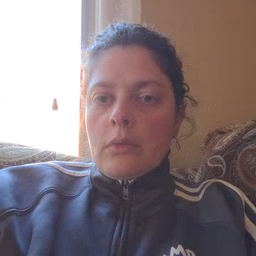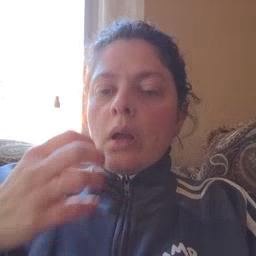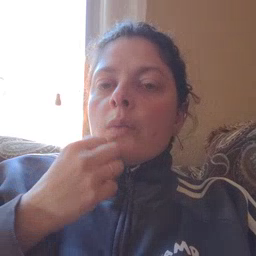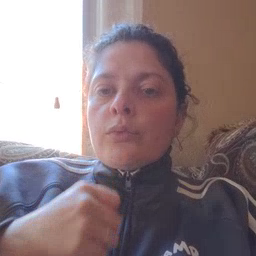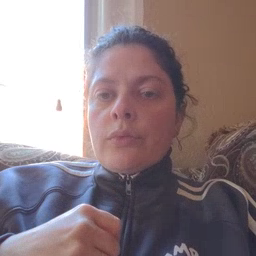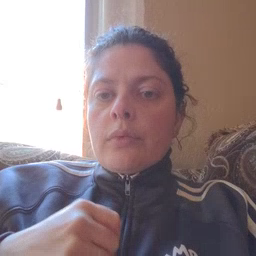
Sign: underwear